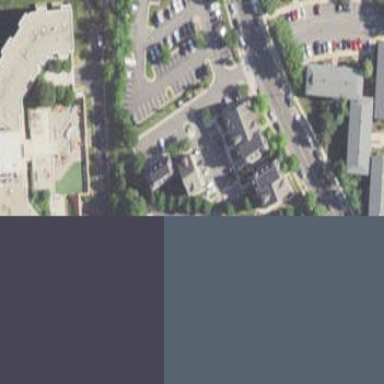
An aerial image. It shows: Parking area with surface.